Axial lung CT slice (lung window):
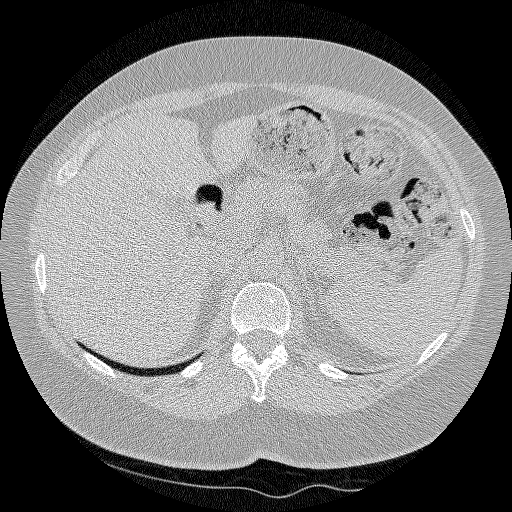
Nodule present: no